Question: Not sure if I'm having a stupid day or not but wondering if there is a hack around this.
When I have a multi-line list item with no list style, I get this indent as if the bullet should be there.
Anyway arond this?

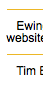
Answer: '''
li{
padding: 0;
margin: 0;
}
'''